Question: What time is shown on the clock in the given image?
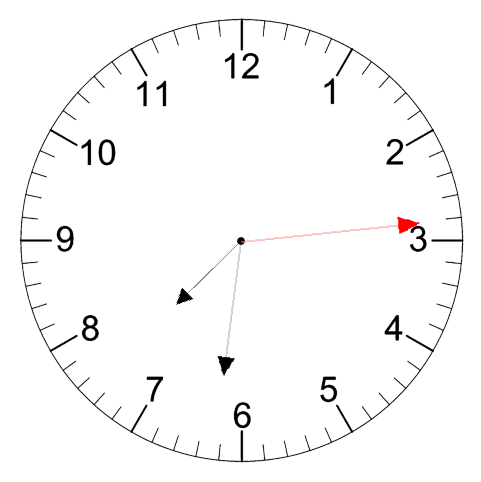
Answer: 07:31:14